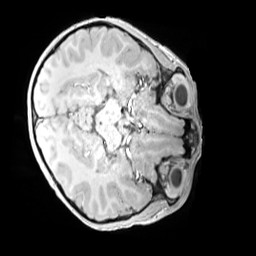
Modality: MP2RAGE
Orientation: axial
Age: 10
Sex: male
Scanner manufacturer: siemens
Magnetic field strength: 3 T
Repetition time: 4 s
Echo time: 0.00303 s